Field crop: maize
Growth stage: 2
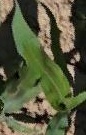
Species: maize